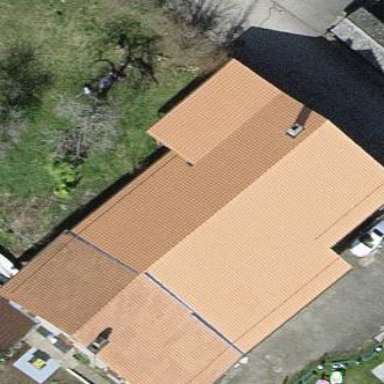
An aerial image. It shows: Simple and straightforward house.